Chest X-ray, AP view. Patient: 30 years old, sex M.
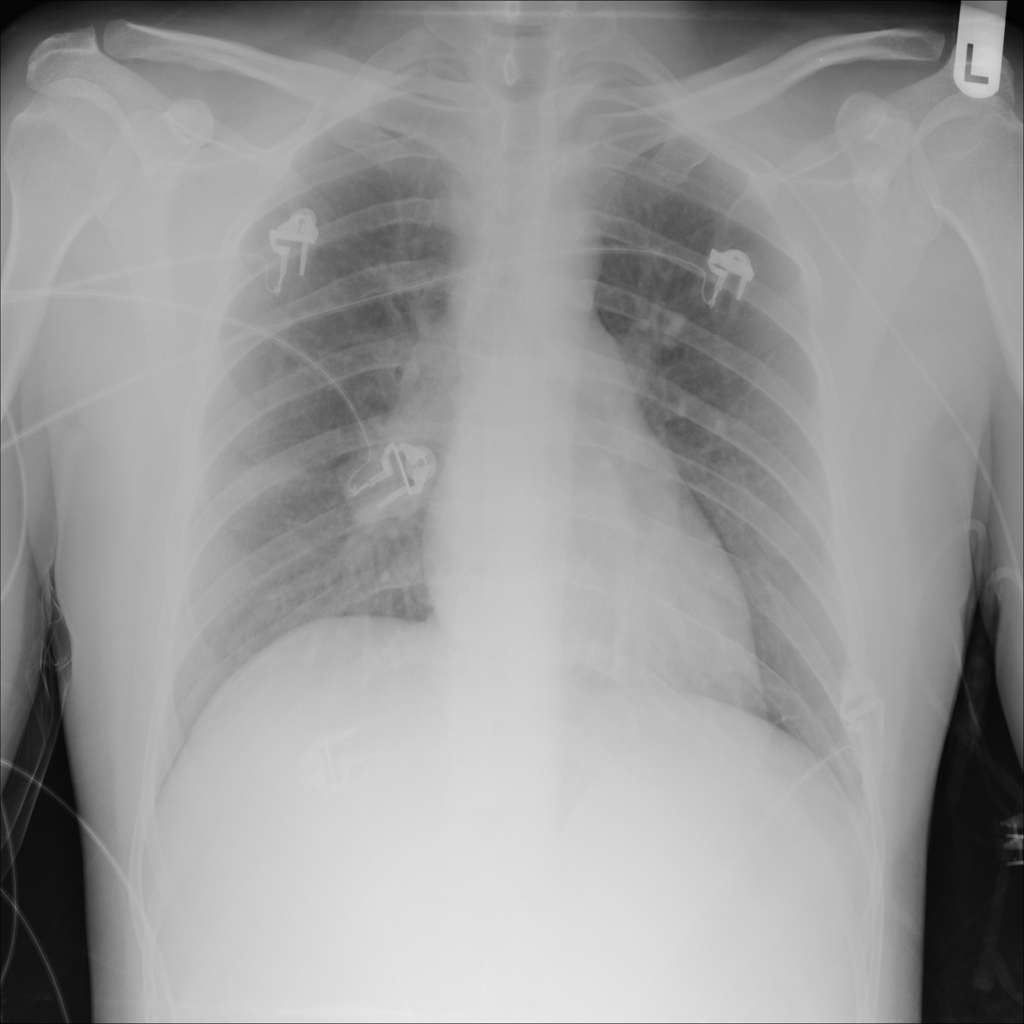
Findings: No Finding